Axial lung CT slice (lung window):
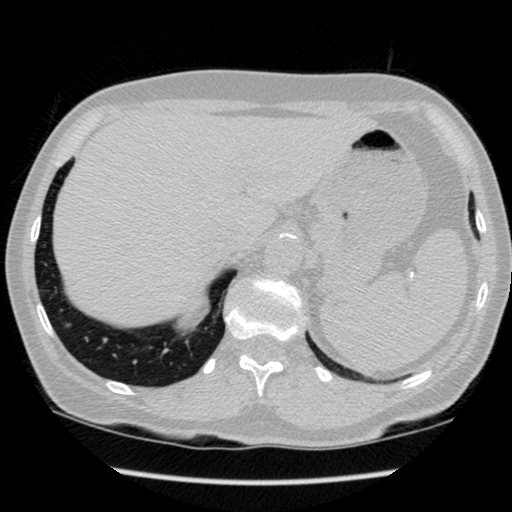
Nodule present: no